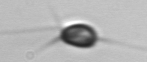
Label: Acanthoica_quattrospina